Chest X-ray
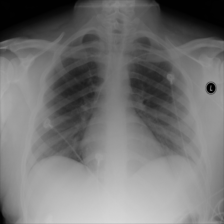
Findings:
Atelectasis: positive
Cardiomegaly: negative
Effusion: negative
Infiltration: positive
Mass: negative
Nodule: negative
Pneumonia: negative
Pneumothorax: negative
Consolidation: negative
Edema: negative
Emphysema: negative
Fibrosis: negative
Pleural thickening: negative
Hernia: negative